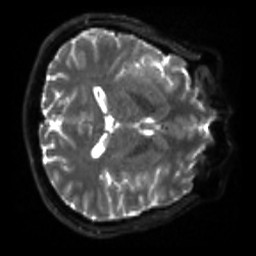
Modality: sbref
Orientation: axial
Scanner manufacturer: siemens
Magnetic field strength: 3 T
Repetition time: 4 s
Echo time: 0.0594 s